Question:
Hi to all,
When I run a Matlab code which generate two plot, these are overplotted (the second over the first).
I would like obtain a result as this figure, where the two plots are like in a 'subplot(211)' and 'subplot(212)', the first and the second in two colons, but without using 'subplot'.
It is possible?
I generate this two plot with two subfuncion:
'''
function create_figure(X1, YMatrix1, p)
%CREATE_FIGURE(X1, YMATRIX1)
% X1: vector of x data
% YMATRIX1: matrix of y data
% P: parameters used in legend
% Create figure
figure1 = figure('Name','Acceleration Power vs. Velocity LPF 1st order');
...
'''
and
'''
function create_figure_gamma(X1, YMatrix1, p)
%CREATE_FIGURE_GAMMA(X1, YMATRIX1, P)
% X1: vector of x data
% YMATRIX1: matrix of y data
% P: parameters used in legend
% Create figure
figure1 = figure('Name','gamma trend vs. Velocity');
...
'''
Of course, I can give in output the parameter 'figure1', writing:
'''
function figure1 = create_figure(X1, YMatrix1, p)
'''
I think that which this parameter is possible set the position of the two plots, but I do not know the procedure respect the generic window size.
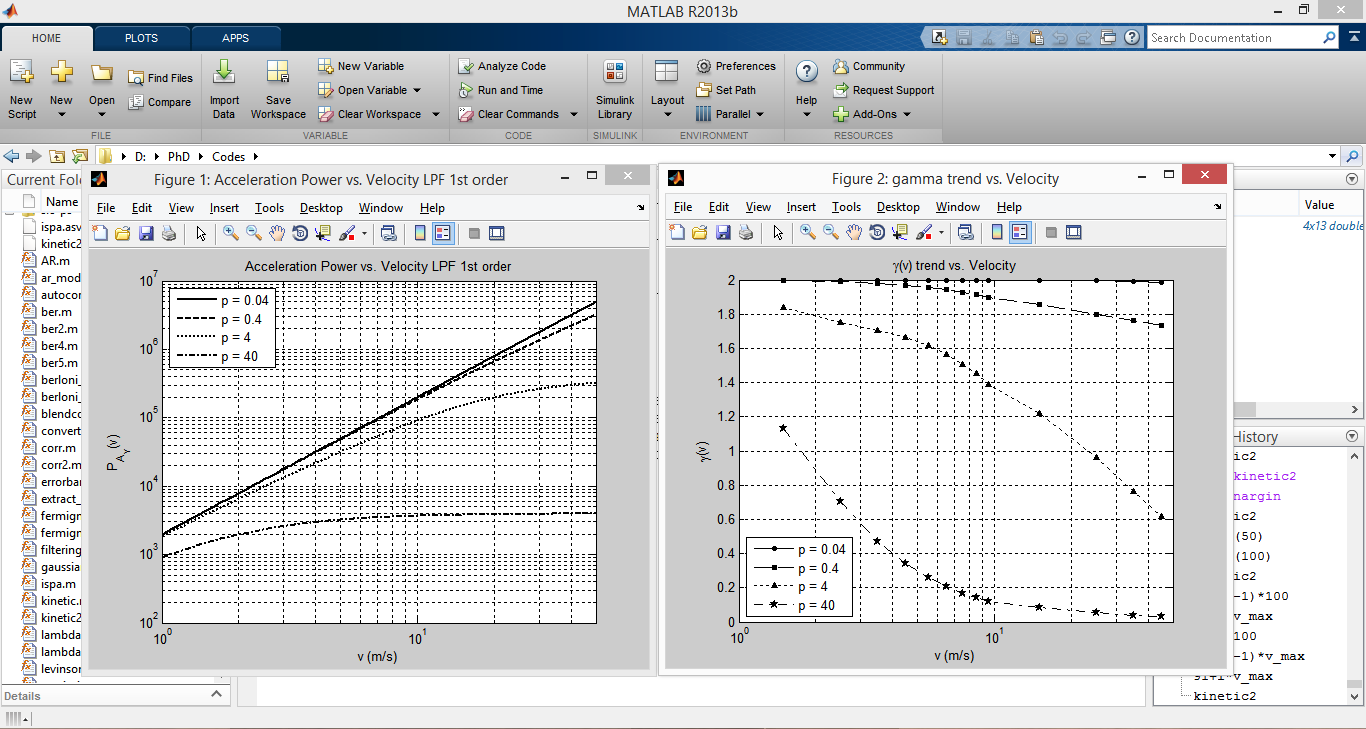
Answer: You could also set the Units to 'normalized' and enter relative positions for the figures:
'''
set(h1,'Units','normalized');
set(h2,'Units','normalized');
set(h1,'Position',[0.1021 0.1708 0.2917 0.3500]);
set(h2,'Position',[0.4021 0.1700 0.2917 0.3508]);
'''
This way you are independent of the current screen resolution.